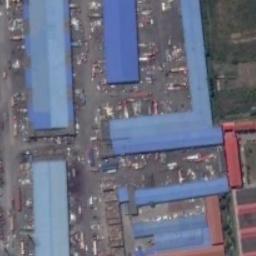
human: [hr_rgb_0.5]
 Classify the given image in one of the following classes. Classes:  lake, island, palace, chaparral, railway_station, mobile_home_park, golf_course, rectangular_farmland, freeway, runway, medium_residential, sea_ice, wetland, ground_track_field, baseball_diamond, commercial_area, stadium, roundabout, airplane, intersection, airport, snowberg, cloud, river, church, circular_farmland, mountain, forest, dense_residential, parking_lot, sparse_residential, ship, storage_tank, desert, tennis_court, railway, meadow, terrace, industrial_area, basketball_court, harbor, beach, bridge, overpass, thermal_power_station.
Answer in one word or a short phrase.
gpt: industrial_area